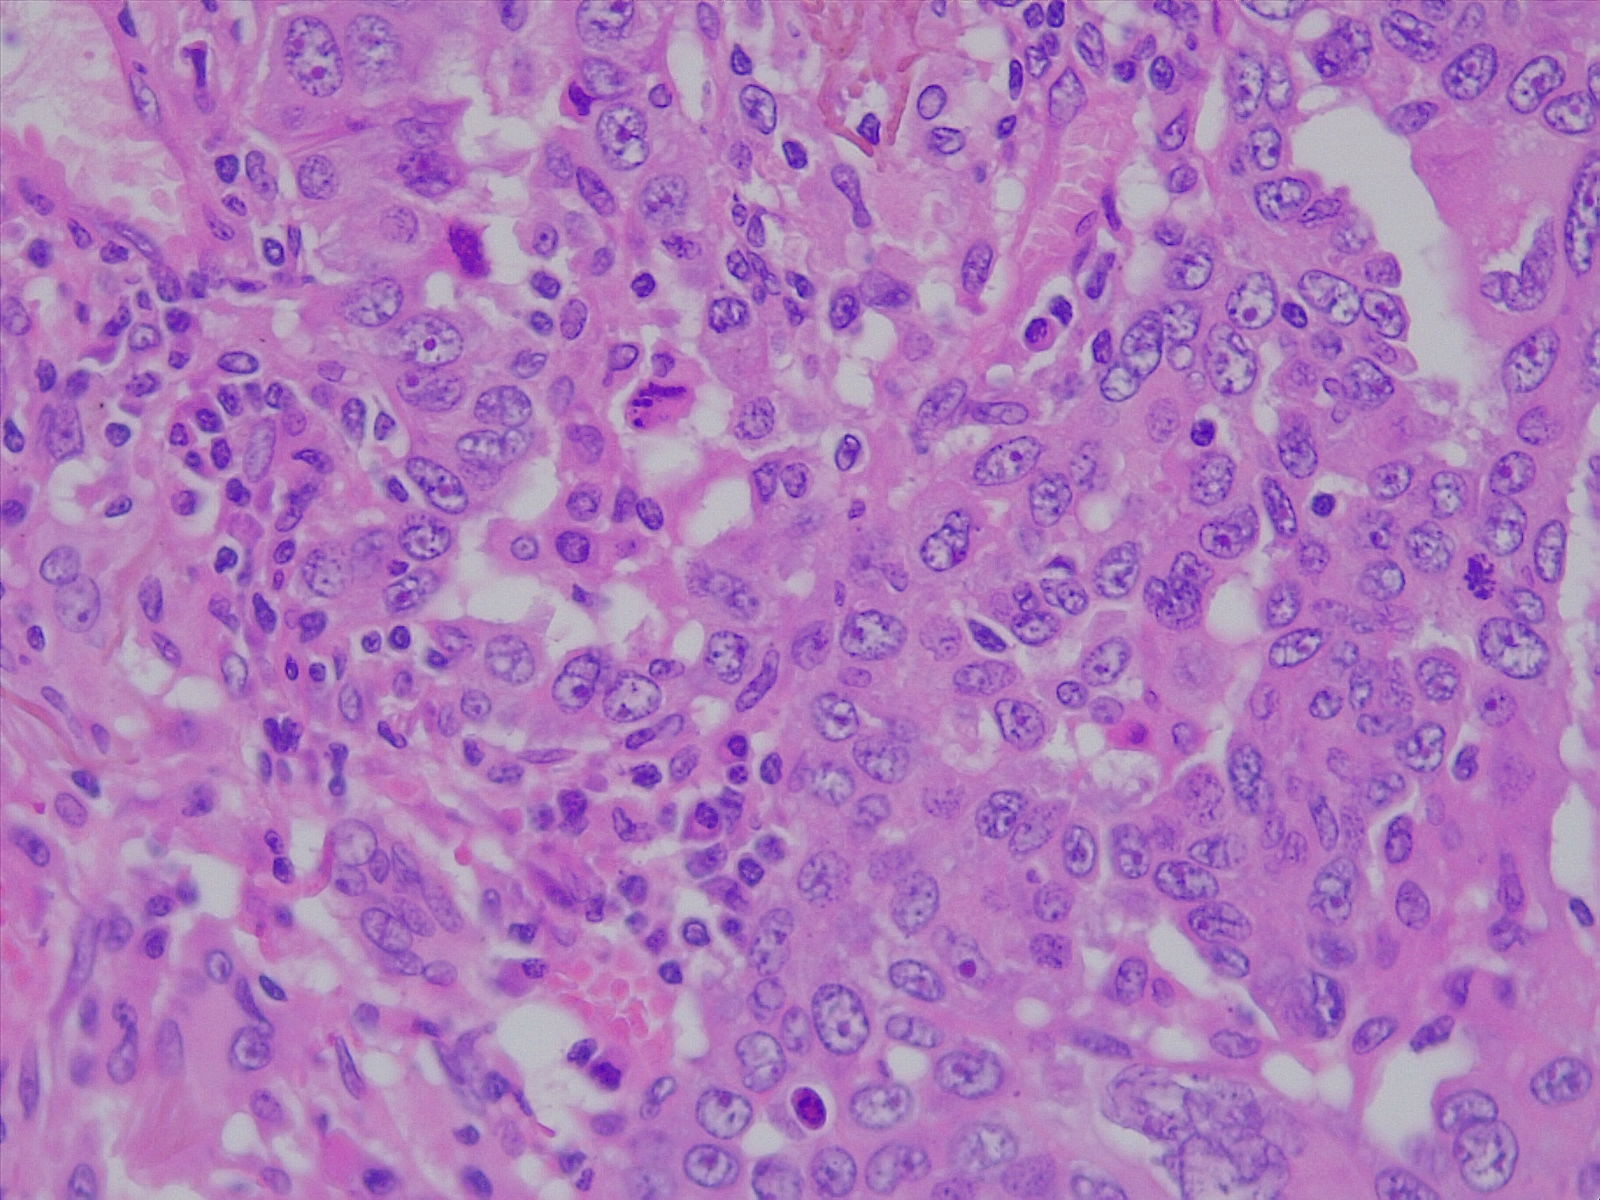
Label: lung adenocarcinoma, moderately differentiated